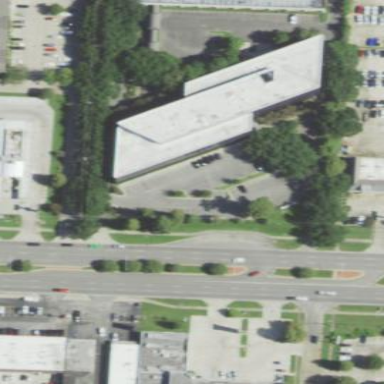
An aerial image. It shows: Building.